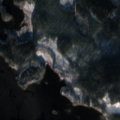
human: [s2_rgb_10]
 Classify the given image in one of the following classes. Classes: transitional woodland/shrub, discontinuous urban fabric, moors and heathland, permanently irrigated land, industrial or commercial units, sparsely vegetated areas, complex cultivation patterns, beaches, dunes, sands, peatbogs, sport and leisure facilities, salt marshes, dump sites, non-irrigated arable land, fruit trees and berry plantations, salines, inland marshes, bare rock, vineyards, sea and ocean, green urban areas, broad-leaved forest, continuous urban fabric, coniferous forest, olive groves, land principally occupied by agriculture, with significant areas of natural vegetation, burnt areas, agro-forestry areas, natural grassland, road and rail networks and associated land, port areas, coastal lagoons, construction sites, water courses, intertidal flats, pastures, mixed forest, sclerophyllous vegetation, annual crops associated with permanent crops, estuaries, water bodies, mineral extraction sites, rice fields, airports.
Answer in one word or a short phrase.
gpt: coniferous forest, mixed forest, water bodies